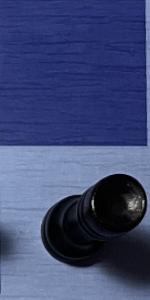
Label: Rook_Black